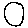
Label: circle